Question: My today extension (RSS Reader on picture) is not showing anything if table view is added (I have tried multiple prototype cells and also dynamically). I am using storyboards. I have been reading several articles and I watched video from WWDC 2014 and all mentioned, that today extension is "based" on view controllers but I guess I must be missing something.
There is nothing I could show you in code. Simply If I add a table view then extension is showing nothing.

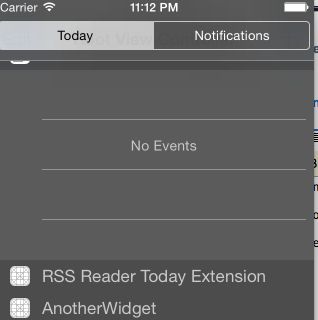
Answer: You need to set the height of the widget by setting self.preferredContentsize to equal content size of the tableview. This has to be done in your controller.
'''
self.preferredContentSize = self.tableView.contentSize;
'''